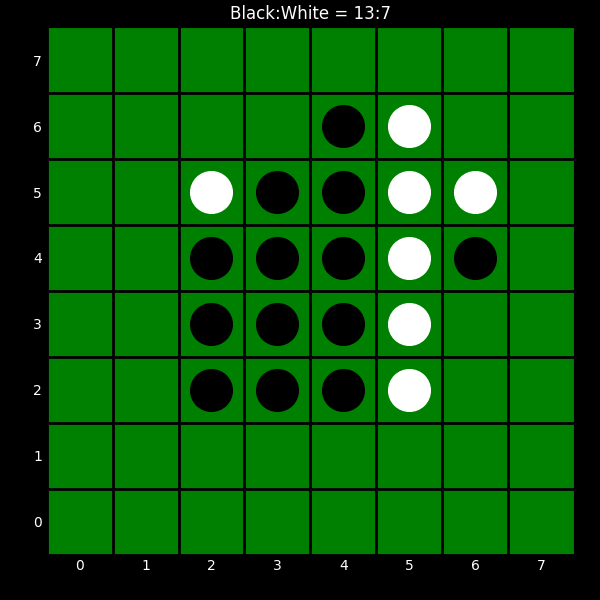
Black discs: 13
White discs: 7